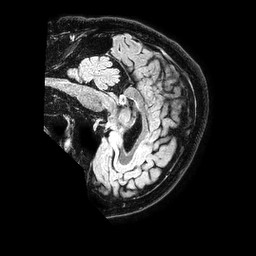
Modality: FLAIR
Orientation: sagittal
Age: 43
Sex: male
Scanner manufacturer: philips
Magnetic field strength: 1.5 T
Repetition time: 4.8 s
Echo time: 0.3 s